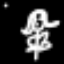
Label: angel